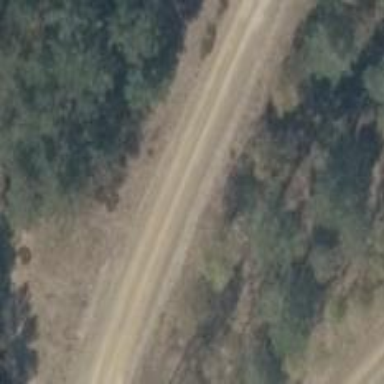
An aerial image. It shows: Track with grade 1 quality.